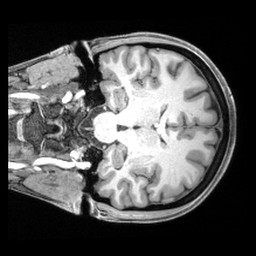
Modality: T1w
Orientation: coronal
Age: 27
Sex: female
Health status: healthy
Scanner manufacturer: siemens
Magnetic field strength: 3 T
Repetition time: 2.4 s
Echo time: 0.00194 s